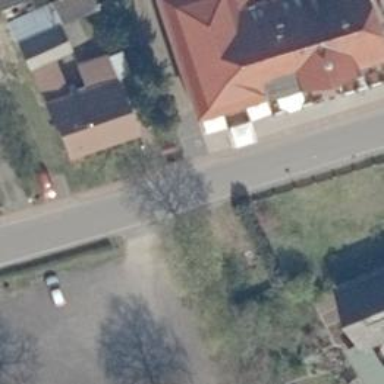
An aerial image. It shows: Residential road with sidewalk on the left.